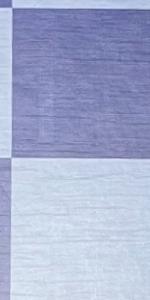
Label: Empty